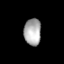
Tissue: lung
Cell type: Epithelial cells
Senescence score: 0.6327
Nuclear area (px): 442
Mean DAPI intensity: 173.925